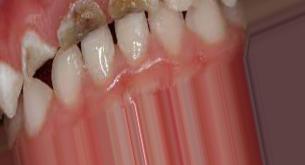
Condition: Caries